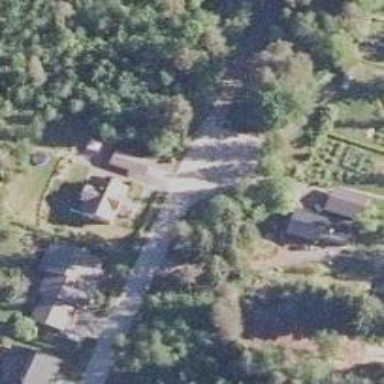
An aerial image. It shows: Turning circle on the road.